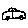
Label: car